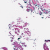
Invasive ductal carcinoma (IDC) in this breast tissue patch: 0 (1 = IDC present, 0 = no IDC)